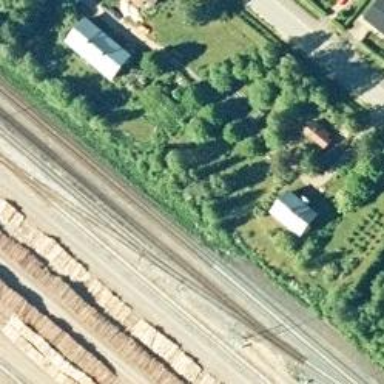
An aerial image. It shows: Railway yard used for servicing trains.